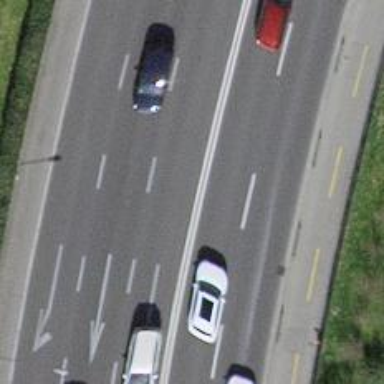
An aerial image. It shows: Primary highway with asphalt surface and cycle track alongside.